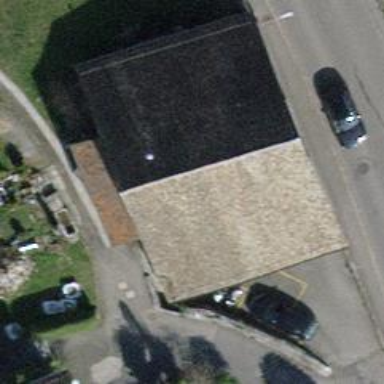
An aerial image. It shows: Gabled roof on farm auxiliary building.